Field crop: tomato
Growth stage: 1
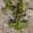
Species: portulaca